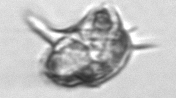
Label: Amylax